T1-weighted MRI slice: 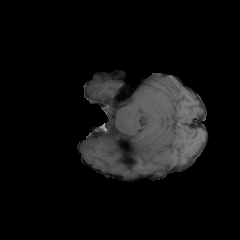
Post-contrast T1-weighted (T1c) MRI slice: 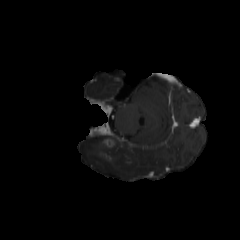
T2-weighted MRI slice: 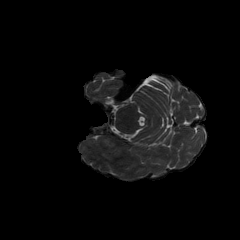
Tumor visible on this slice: yes